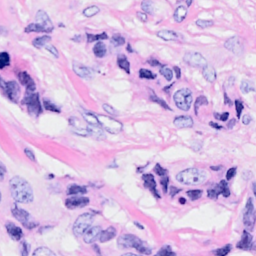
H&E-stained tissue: Breast